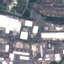
Land use / land cover: Industrial